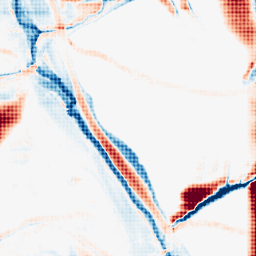
Category: morphological
Decomposition family: morphological_rect
Decomposition parameters: operation: average
width: 50
height: 10
Upsampling method: sinc_hamming
Upsampling parameters: scale: 8
kernel_size: 8
Upsampling scale: 8